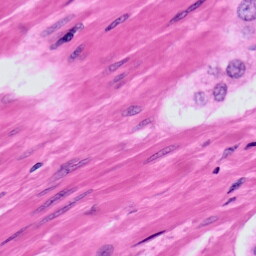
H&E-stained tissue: Prostate